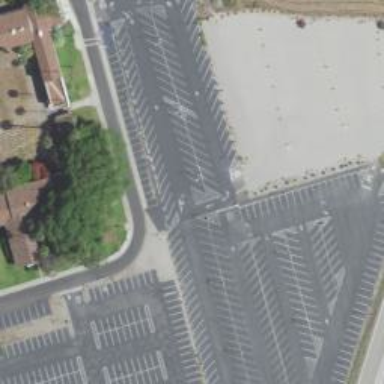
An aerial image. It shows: Parking area with asphalt surface.